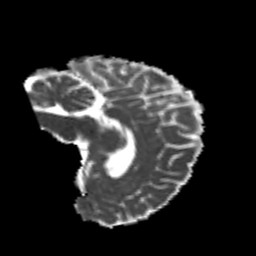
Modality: MD
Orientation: sagittal
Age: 22
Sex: female
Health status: healthy
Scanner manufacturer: philips
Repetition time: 7.391 s
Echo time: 0.08599 s